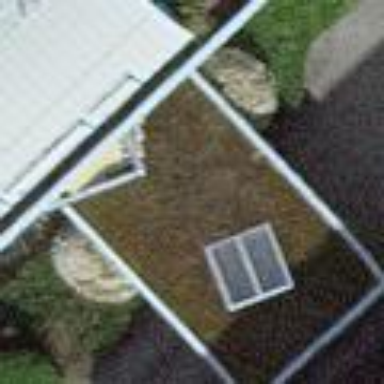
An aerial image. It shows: View of roof of building.